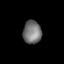
Tissue: prostate
Cell type: Fibroblasts
Senescence score: 0.7227
Nuclear area (px): 420
Mean DAPI intensity: 115.614